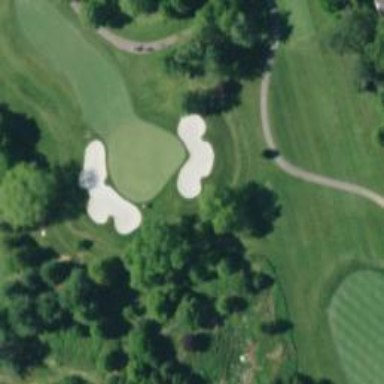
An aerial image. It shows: Golf hole.